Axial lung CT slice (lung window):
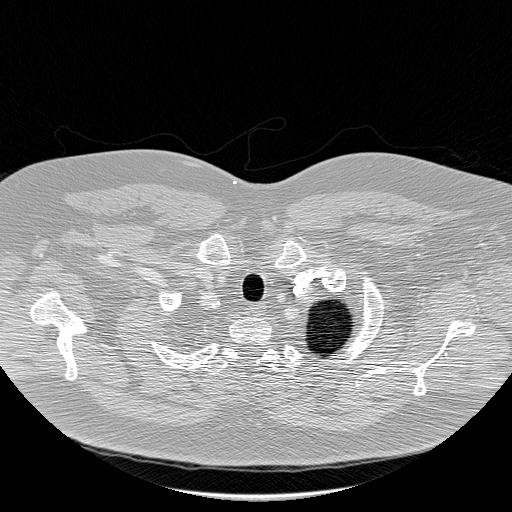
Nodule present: no